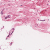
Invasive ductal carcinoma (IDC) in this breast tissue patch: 0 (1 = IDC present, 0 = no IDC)